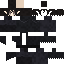
A male skeleton skin with dark skin, wearing brown helmet dressed in a black armor chest and black pants, featuring a closed mouth.